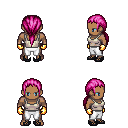
a pixel art fantasy rpg character, male body template, human, dark skin, white pirate shirt, white pants, pink ponytail hairstyle, gold gloves, ghillies, four views (front, back, left, right), 2x2 character sprite sheet, small pixel art, hard edges, no anti-aliasing